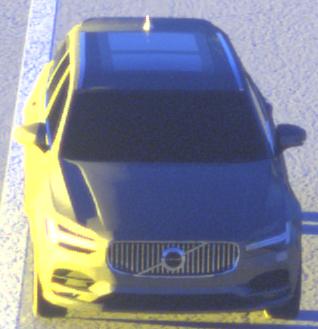
Make: Volvo
Model: V90
Detailed model: -
Model produced from: 2016
Model produced until: 2020
Doors: 5
Color: gray
Road condition: dry road
Daytime: sunrise or sunset
Contrast: high contrast